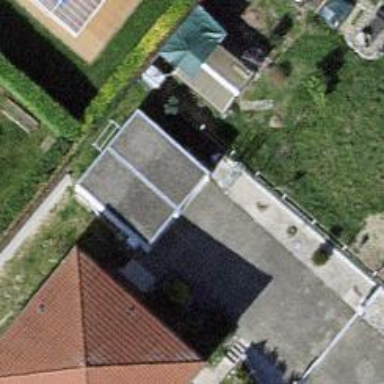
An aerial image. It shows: Garage.